Brain MRI, t1w sequence, axial 2D slice.
Patient: age 38, sex F, weight 78 kg, height 1.78 m
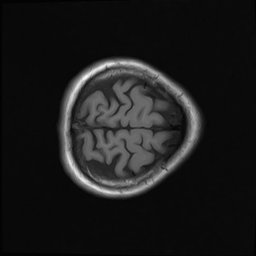